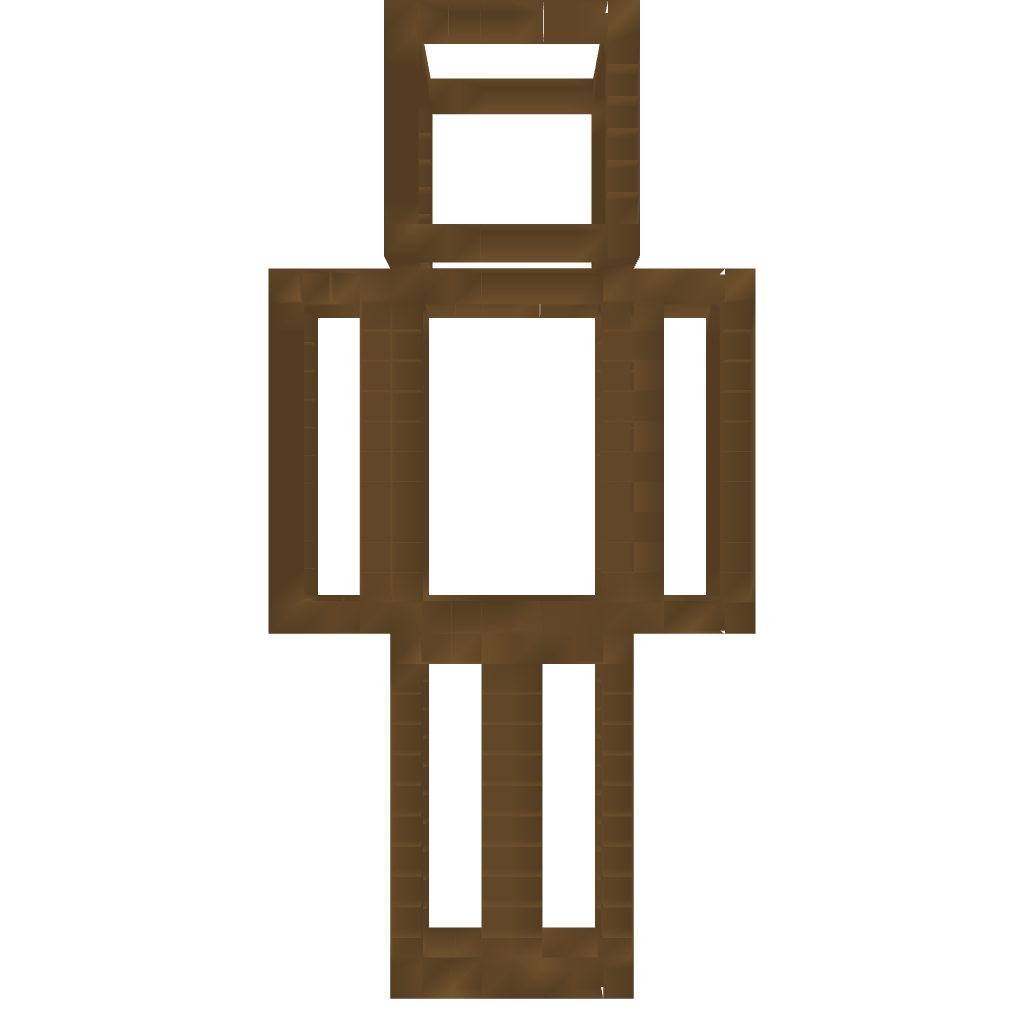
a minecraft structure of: Skin Pattern good quality